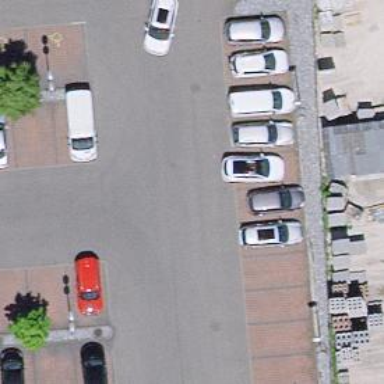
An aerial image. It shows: Road serving as parking aisle.